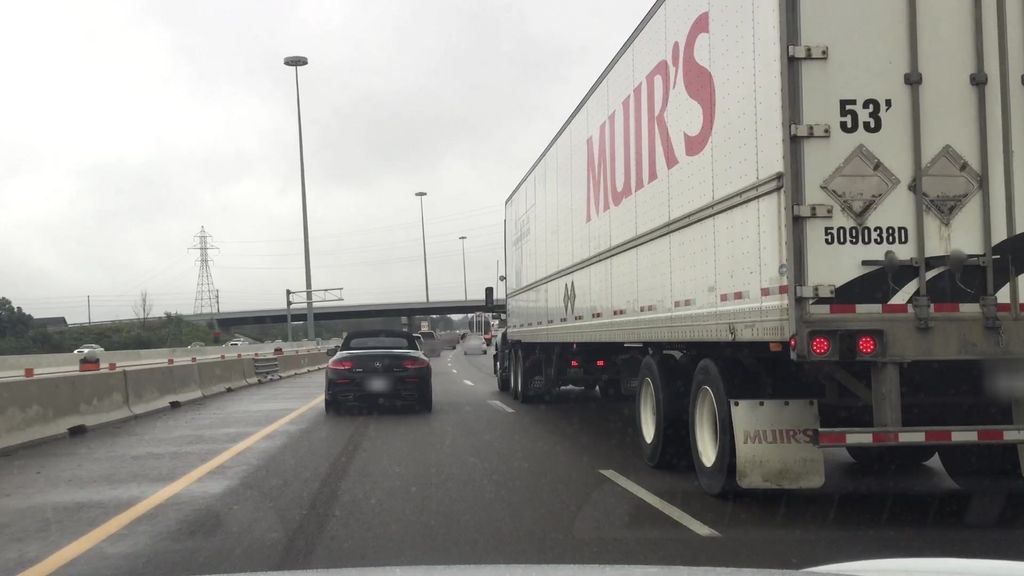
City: kitchener-waterloo